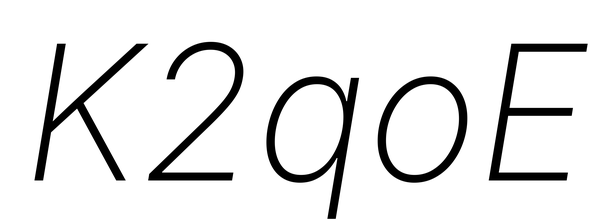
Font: Inter-Italic_ExtraLight_Italic